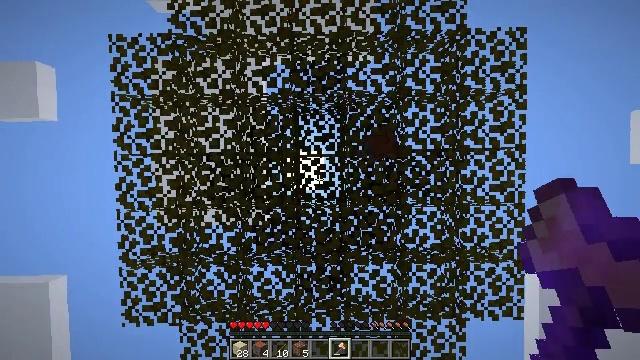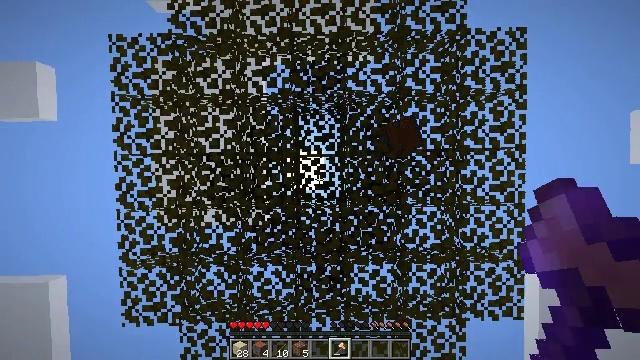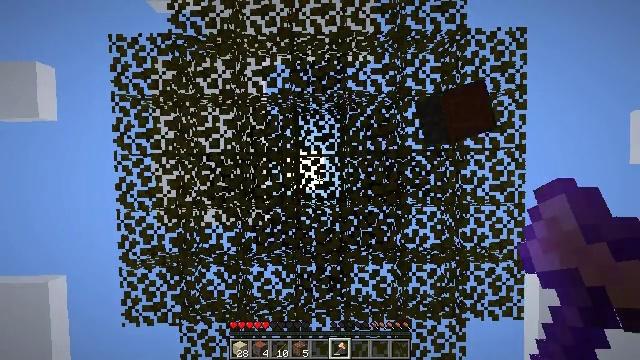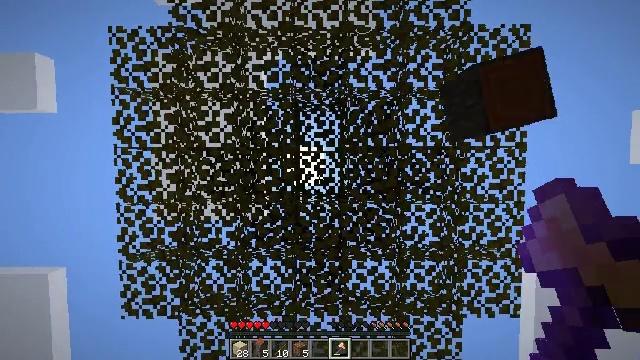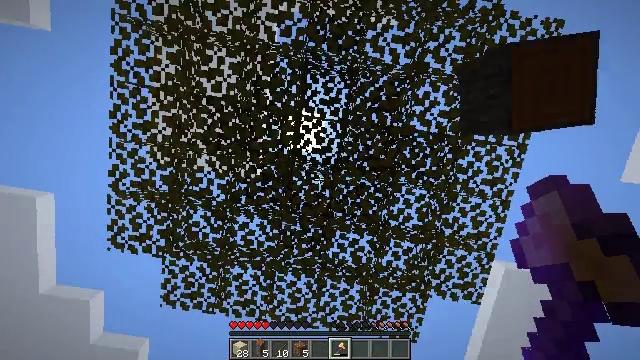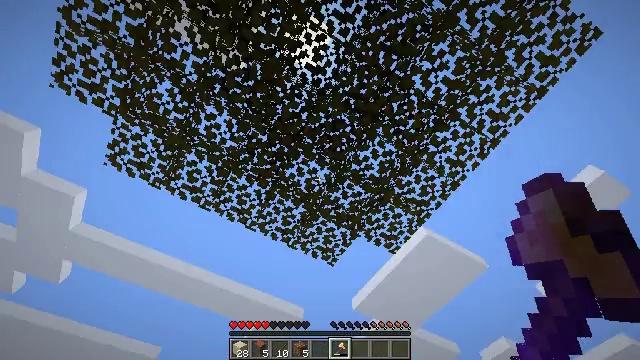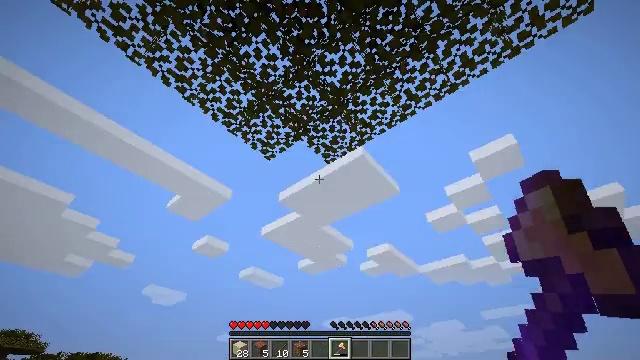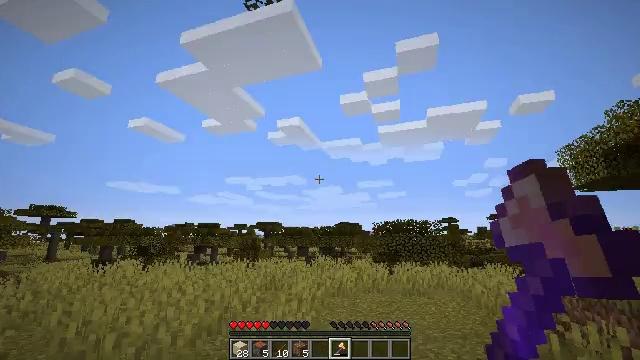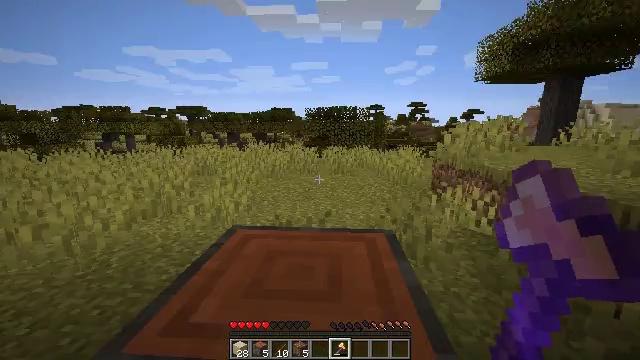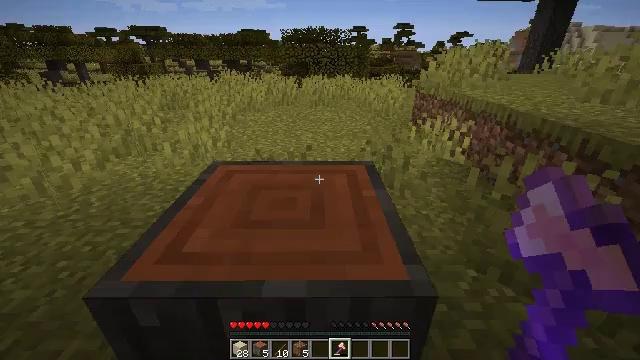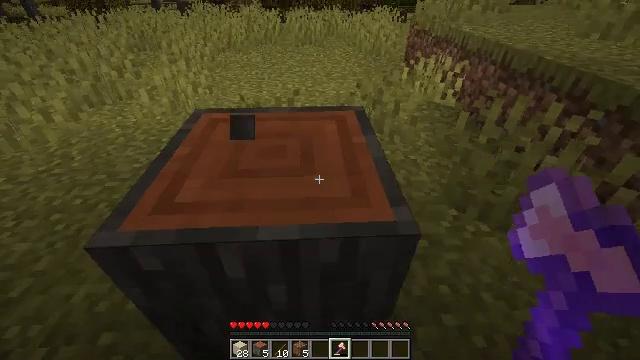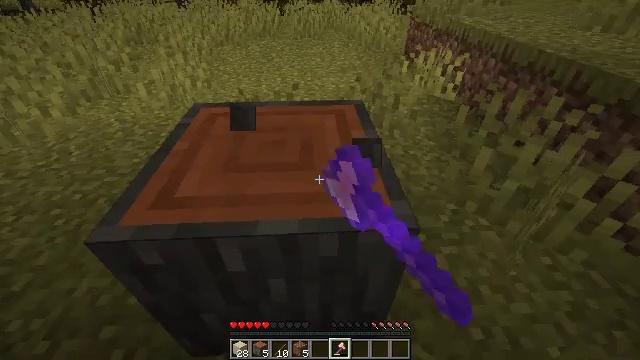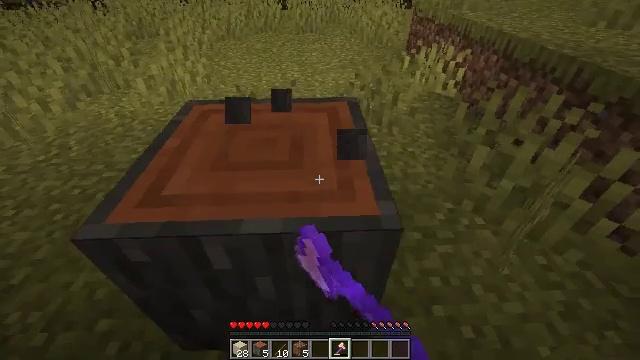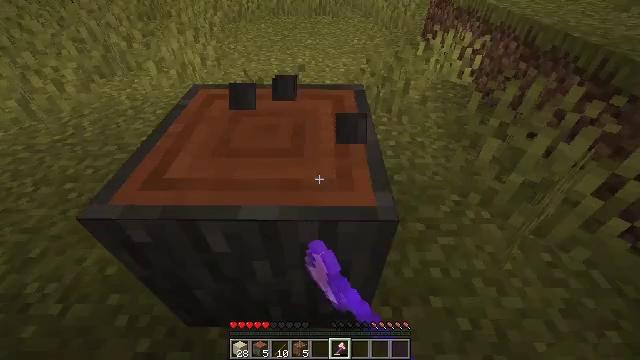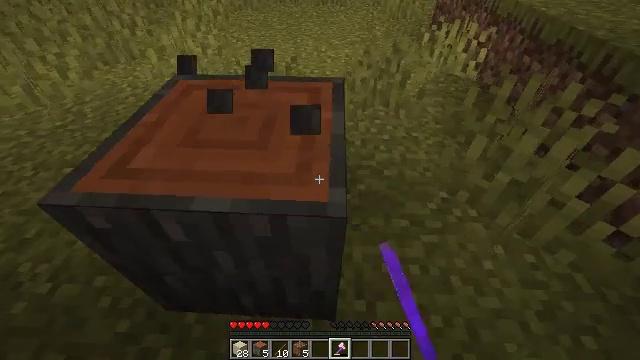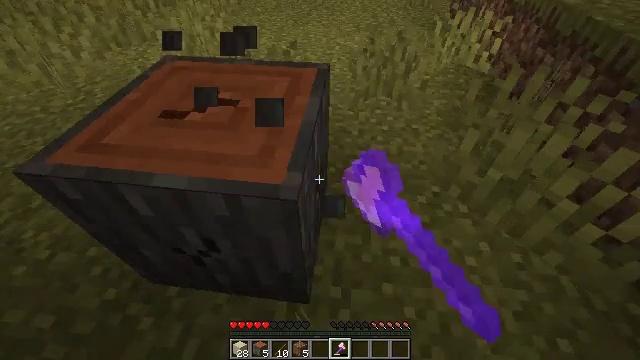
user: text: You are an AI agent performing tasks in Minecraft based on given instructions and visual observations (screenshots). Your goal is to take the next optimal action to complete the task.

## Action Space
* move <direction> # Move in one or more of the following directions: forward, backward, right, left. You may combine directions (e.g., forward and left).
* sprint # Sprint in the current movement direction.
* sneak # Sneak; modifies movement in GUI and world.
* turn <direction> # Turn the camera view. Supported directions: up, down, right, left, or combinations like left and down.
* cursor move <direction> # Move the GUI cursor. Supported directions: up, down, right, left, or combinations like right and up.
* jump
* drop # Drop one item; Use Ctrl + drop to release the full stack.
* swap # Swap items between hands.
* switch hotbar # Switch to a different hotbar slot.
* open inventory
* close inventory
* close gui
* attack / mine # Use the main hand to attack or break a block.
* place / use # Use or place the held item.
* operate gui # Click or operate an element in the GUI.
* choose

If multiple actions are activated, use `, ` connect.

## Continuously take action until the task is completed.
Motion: motion action
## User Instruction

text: Harvest the acacia log from the forest.
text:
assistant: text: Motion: no_op
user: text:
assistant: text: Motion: no_op
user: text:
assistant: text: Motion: no_op
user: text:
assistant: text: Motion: turn right and down
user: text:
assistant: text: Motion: turn right and down
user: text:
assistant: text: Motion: turn right and down
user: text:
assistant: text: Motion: turn right and down
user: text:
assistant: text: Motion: turn right and down
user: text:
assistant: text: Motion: turn right and down
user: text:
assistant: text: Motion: turn right and down, attack / mine
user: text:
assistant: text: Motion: turn down, attack / mine
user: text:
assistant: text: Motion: move right, attack / mine
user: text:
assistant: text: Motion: move right, turn left and down, attack / mine
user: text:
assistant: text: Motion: move right, turn left and down, attack / mine
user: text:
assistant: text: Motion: move right, turn left and down, attack / mine
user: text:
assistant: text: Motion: move right, turn left, attack / mine
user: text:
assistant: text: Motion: turn left and up, attack / mine
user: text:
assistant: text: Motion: turn left and up, attack / mine
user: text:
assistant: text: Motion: turn left and up, attack / mine
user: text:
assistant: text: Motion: attack / mine
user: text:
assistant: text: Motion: attack / mine
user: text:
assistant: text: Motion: attack / mine
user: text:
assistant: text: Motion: attack / mine
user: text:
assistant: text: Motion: attack / mine
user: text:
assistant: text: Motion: attack / mine